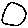
Label: circle